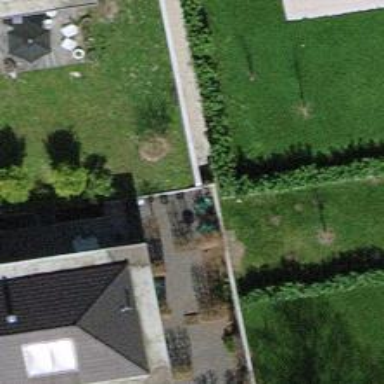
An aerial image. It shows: Hedge barrier.